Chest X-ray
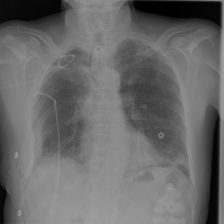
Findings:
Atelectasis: negative
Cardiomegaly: negative
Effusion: negative
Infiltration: negative
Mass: negative
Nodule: negative
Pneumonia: negative
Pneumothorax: negative
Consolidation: negative
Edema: negative
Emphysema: negative
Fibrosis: negative
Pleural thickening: negative
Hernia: negative